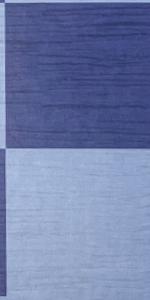
Label: Empty